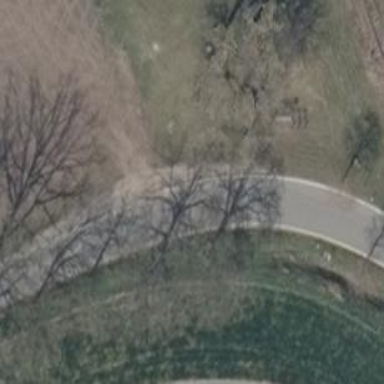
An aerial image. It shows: Emergency access point on the road.